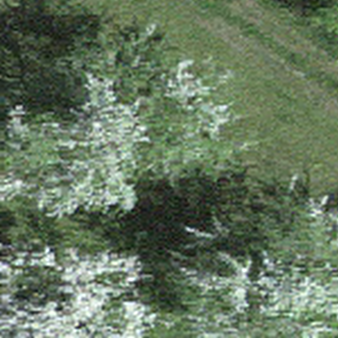
Label: other